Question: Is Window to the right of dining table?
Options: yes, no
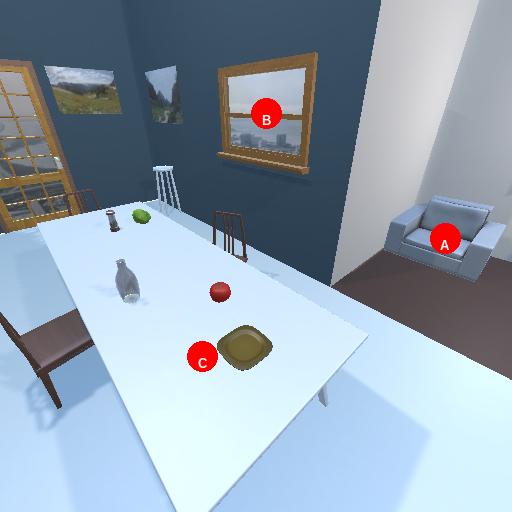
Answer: yes